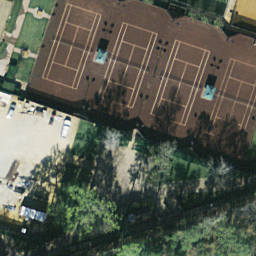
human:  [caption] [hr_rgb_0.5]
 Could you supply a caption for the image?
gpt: Four tennis courts are surrounded by some plants .

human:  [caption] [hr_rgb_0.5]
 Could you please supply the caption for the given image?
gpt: There are four tennis courts surrounded by some plants .

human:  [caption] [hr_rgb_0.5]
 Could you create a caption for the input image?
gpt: Four tennis courts arranged neatly with some plants surrounded .

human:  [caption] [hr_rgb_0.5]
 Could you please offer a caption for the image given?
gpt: There are four tennis courts arranged in line and surrounded by some plants .

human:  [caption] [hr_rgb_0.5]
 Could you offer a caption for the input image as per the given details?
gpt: There are four tennis courts arranged neatly and surrounded by some plants .